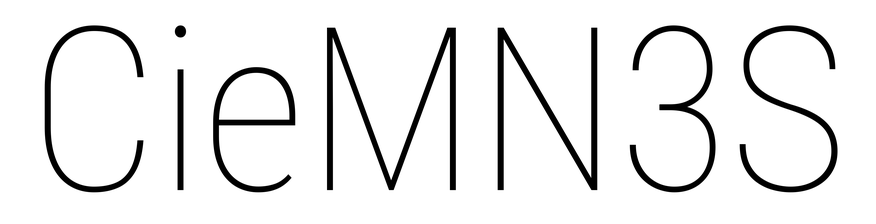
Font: Roboto_Condensed_Thin